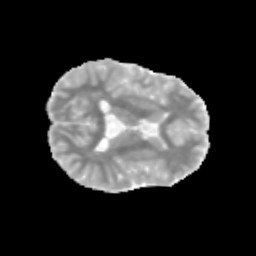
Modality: MD
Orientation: axial
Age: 12
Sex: male
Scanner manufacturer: siemens
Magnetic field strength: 3 T
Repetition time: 3.8 s
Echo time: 0.07 s